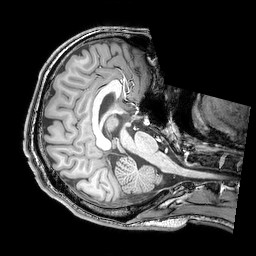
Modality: T1w
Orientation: axial